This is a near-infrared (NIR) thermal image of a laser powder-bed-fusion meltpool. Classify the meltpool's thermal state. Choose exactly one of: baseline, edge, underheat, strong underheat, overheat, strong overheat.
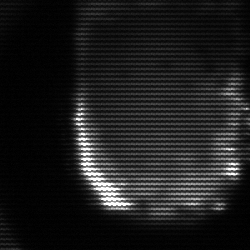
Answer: baseline